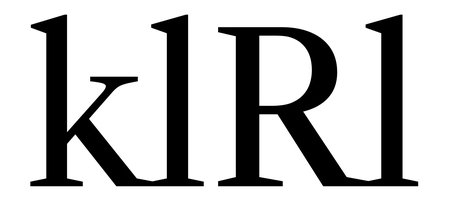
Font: LibreCaslonText_Regular